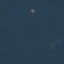
Land use / land cover: Forest